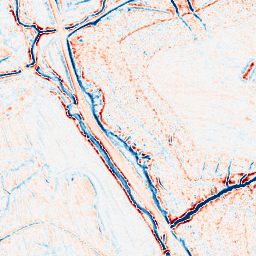
Category: edge_preserving
Decomposition family: bilateral
Decomposition parameters: d: 9
sigma_color: 25
sigma_space: 150
Upsampling method: sinc_hamming
Upsampling parameters: scale: 4
kernel_size: 8
Upsampling scale: 4